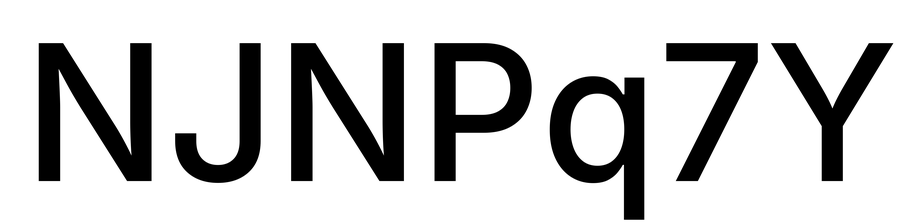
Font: Inter_Medium